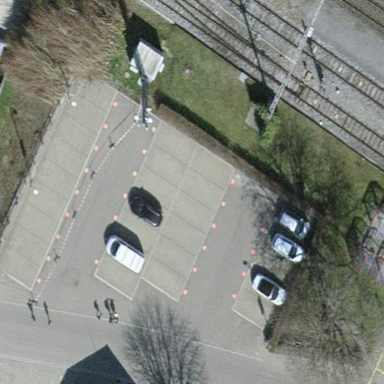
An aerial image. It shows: Parking area specifically designed for train park and ride services. The surface is designated for this purpose.